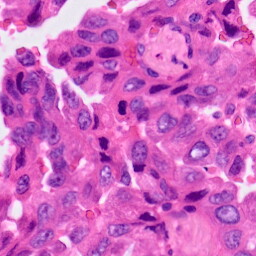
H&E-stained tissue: Lung